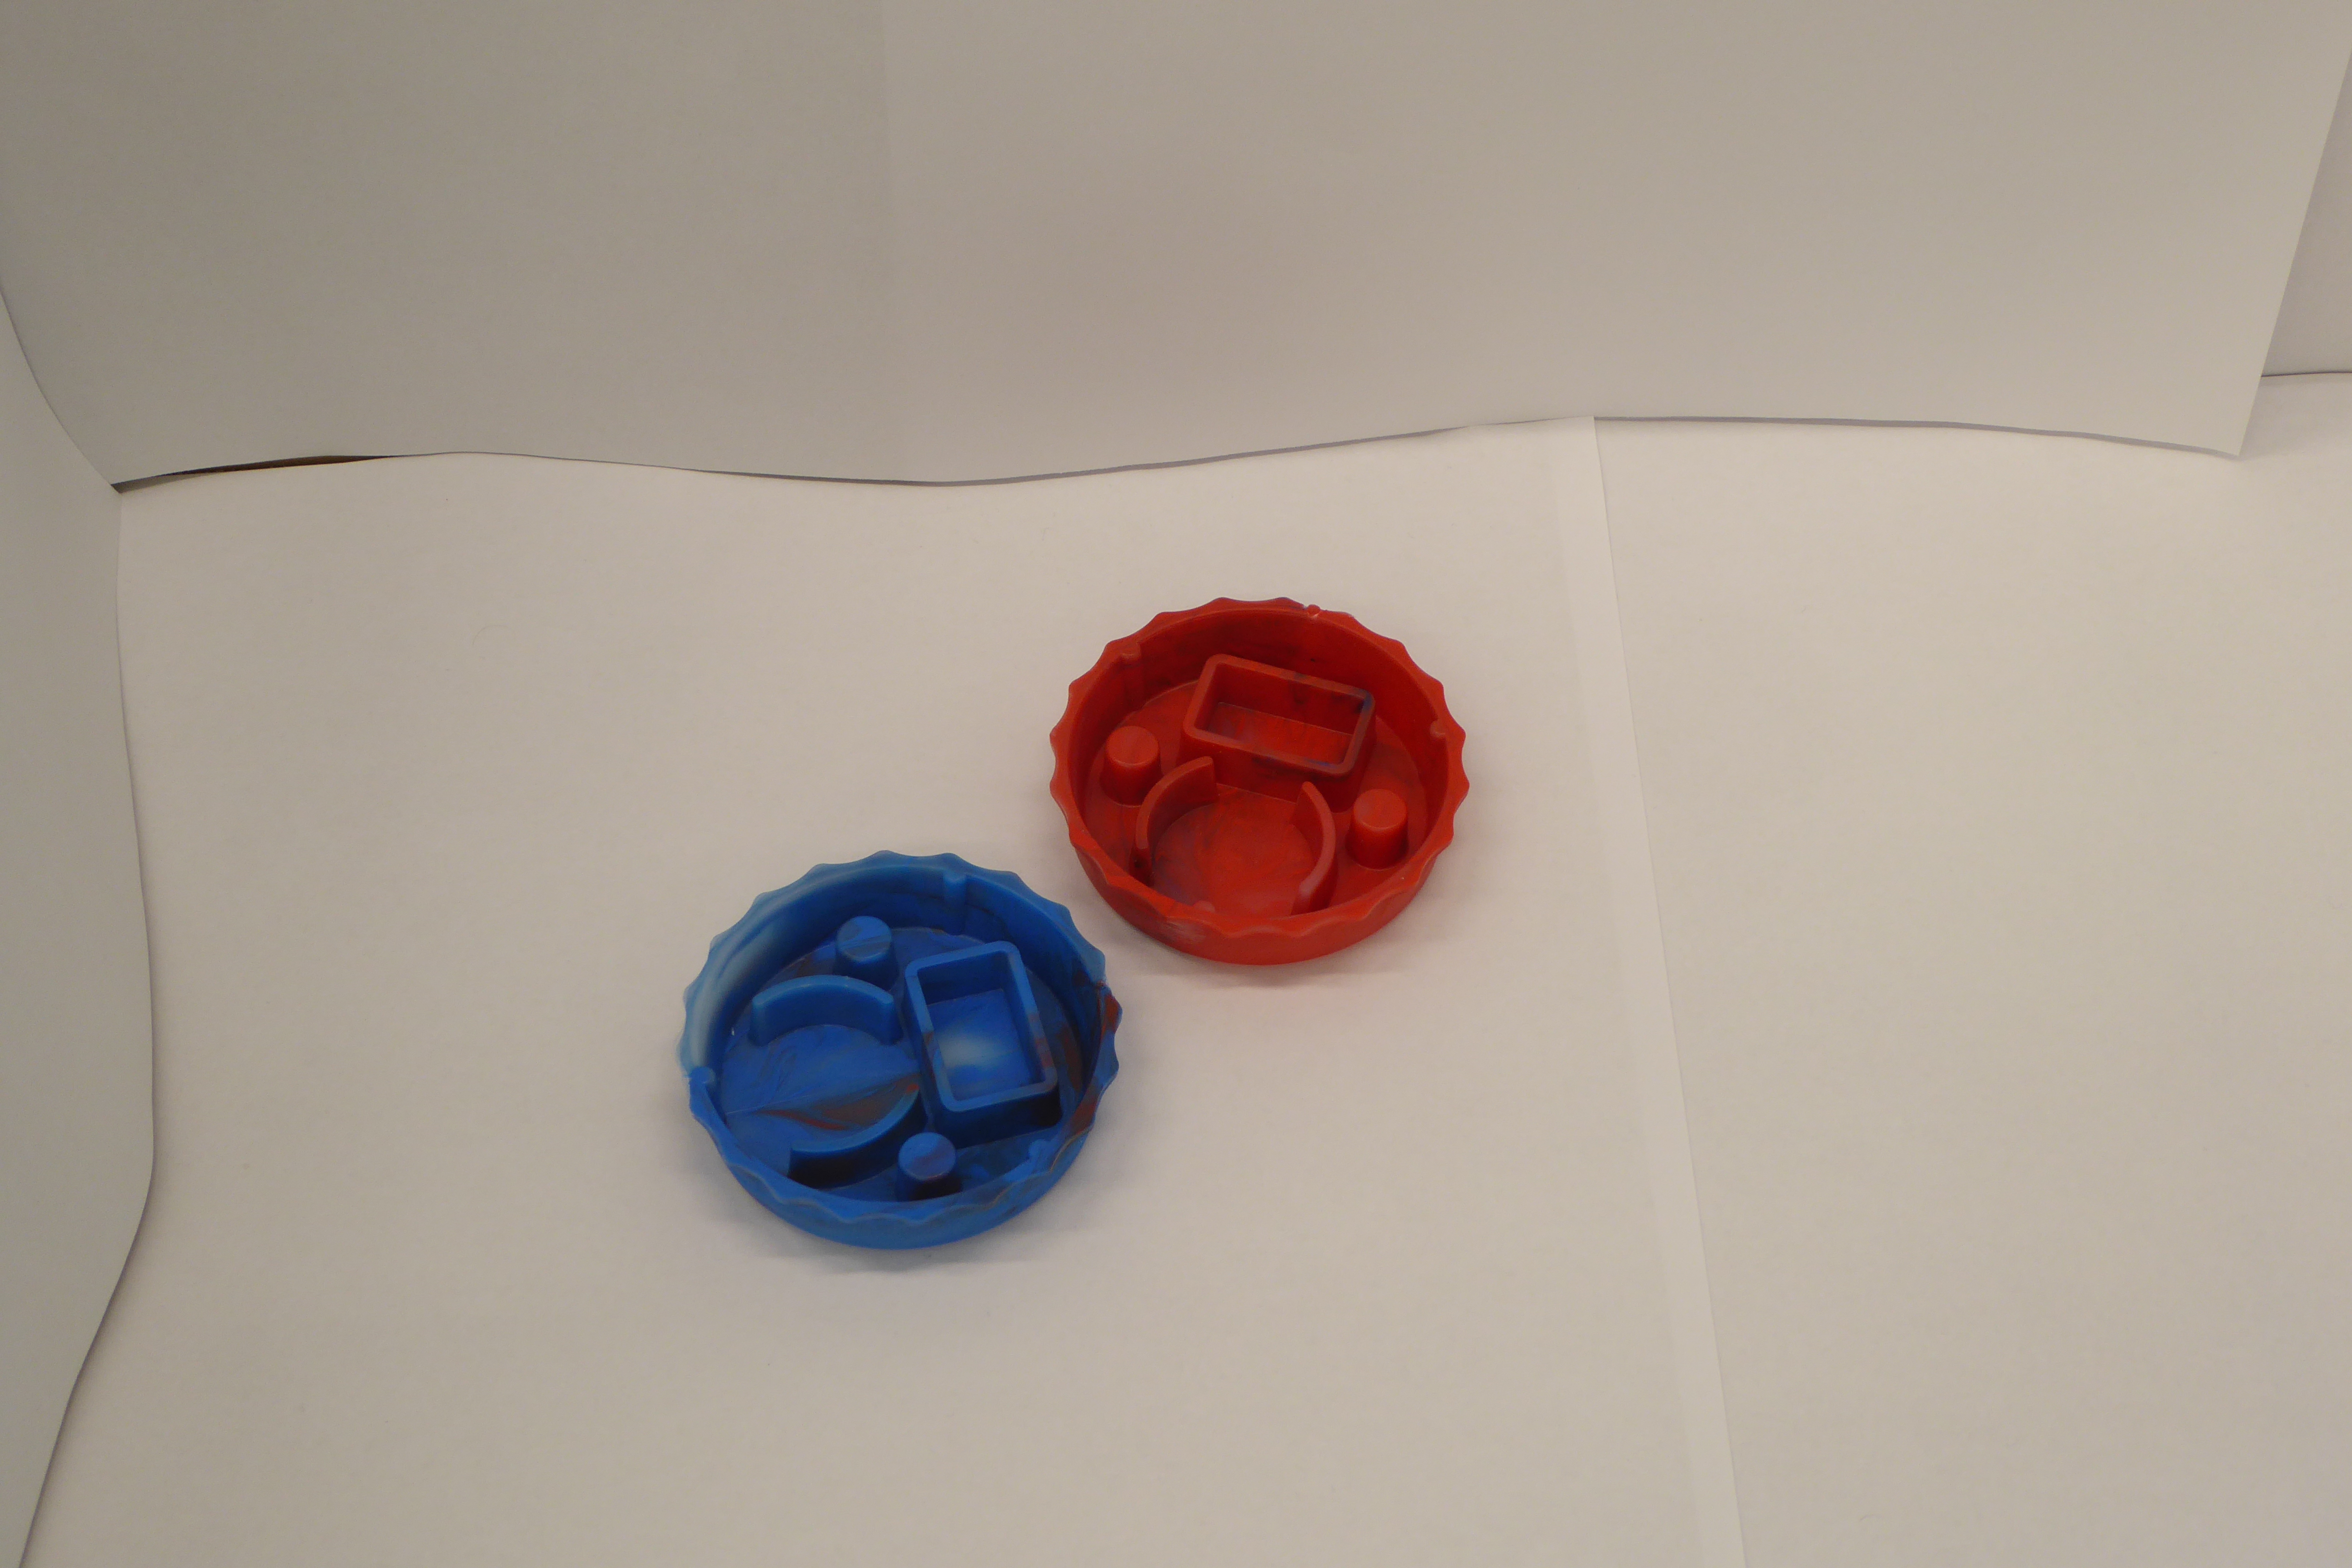
Label: Bottle Opener - Cover